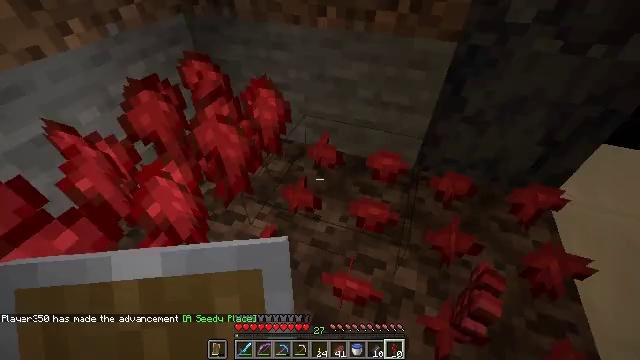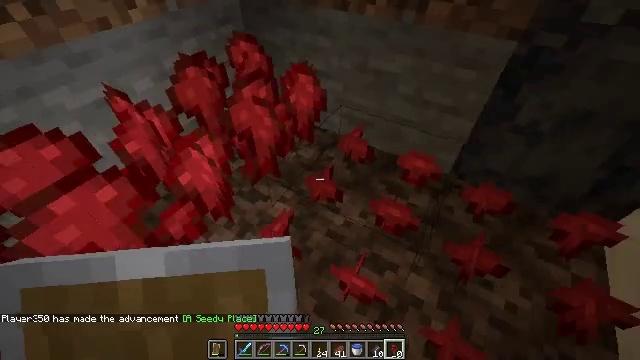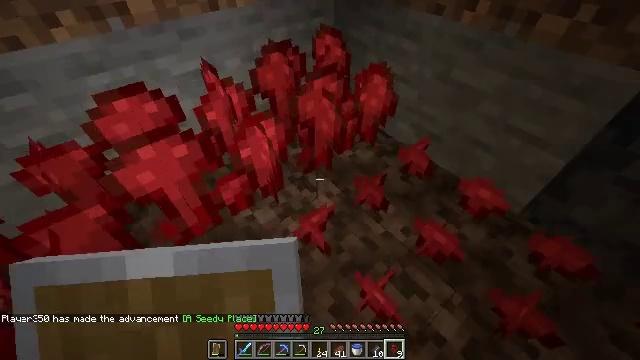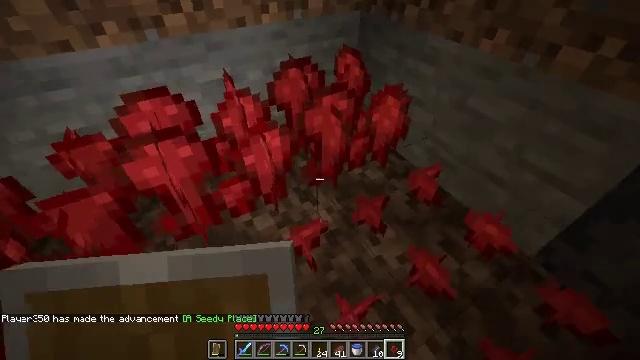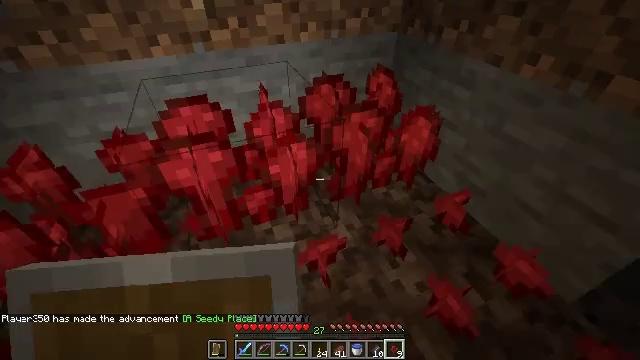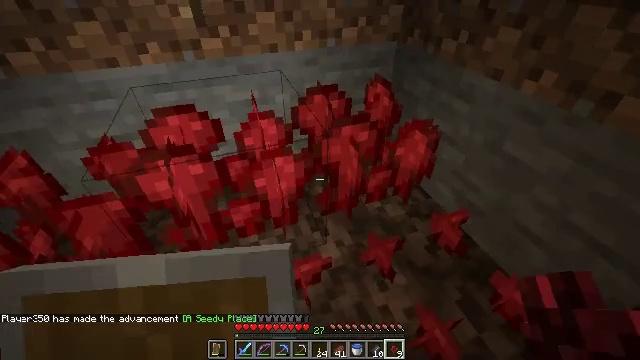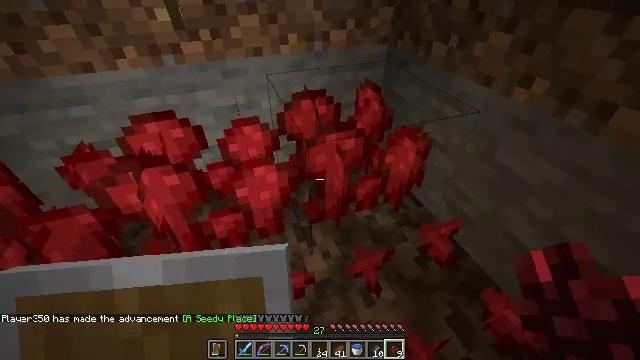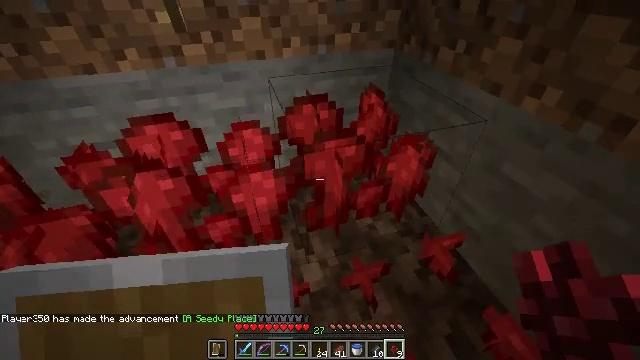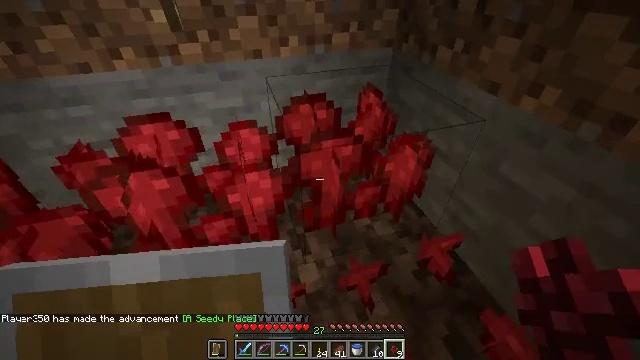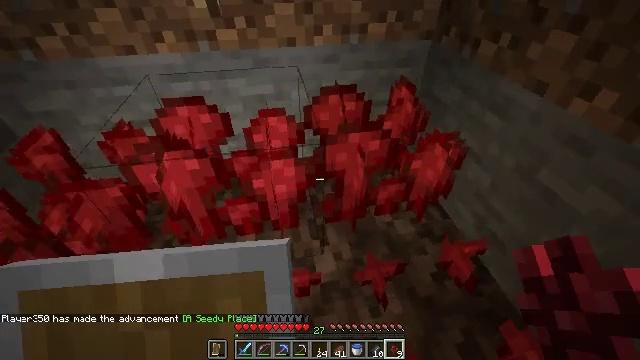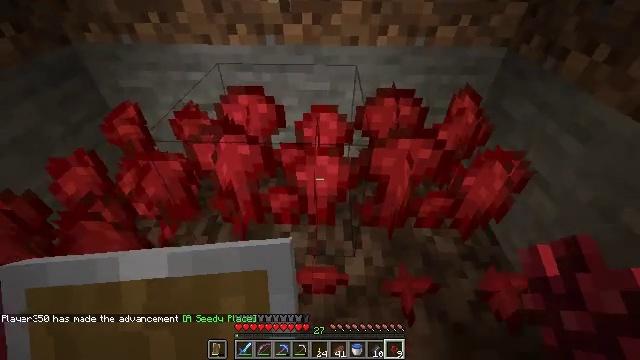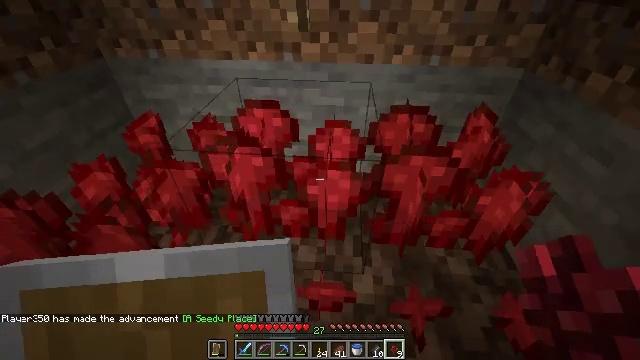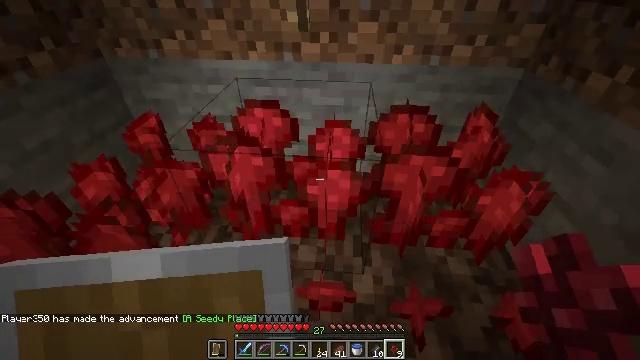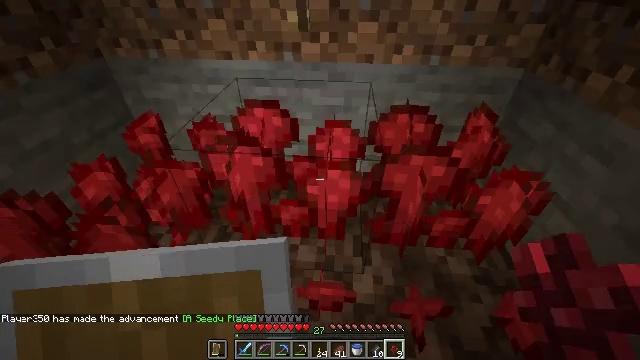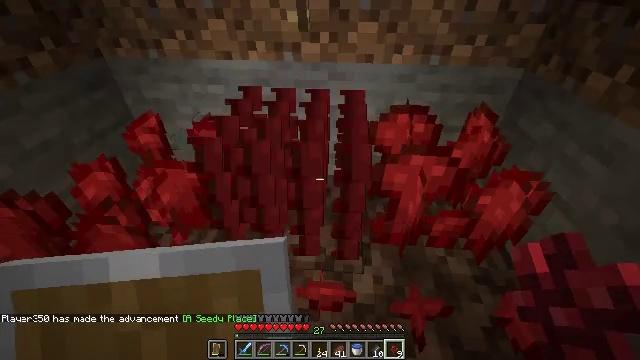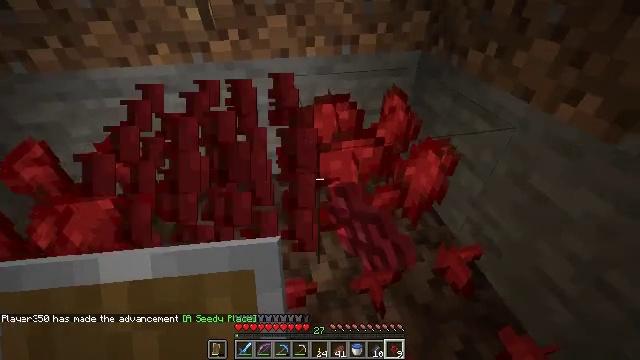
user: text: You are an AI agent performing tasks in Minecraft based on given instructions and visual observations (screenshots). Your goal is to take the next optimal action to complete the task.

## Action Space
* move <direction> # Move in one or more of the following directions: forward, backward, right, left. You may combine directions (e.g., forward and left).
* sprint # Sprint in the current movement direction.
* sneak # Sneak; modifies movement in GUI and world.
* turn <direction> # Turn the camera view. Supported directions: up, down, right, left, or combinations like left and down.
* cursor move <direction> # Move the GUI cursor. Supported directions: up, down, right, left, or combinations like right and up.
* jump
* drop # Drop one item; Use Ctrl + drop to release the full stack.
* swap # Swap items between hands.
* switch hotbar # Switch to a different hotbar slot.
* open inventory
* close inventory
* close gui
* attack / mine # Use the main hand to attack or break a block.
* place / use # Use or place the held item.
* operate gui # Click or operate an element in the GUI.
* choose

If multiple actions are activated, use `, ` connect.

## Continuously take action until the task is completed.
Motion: motion action
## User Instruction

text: Harvest nether wart in the Nether.
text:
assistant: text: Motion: move right, turn left and down
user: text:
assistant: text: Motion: move right, turn left
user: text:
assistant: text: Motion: move right, turn left and up
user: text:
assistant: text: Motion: move forward and move right, turn left and up
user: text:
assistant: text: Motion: move forward and move right, turn left
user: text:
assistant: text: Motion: move forward and move right
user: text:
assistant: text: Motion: turn left
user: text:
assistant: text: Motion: no_op
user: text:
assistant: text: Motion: turn left and down
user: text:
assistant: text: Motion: turn left
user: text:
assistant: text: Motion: turn left and up
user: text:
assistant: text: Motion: no_op
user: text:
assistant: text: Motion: no_op
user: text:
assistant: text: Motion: attack / mine
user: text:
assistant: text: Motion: turn right
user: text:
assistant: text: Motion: turn right
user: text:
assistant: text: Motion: turn right, attack / mine
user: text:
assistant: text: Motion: attack / mine
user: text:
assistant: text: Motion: no_op
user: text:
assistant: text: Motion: no_op
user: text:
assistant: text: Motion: use / place
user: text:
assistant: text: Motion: use / place